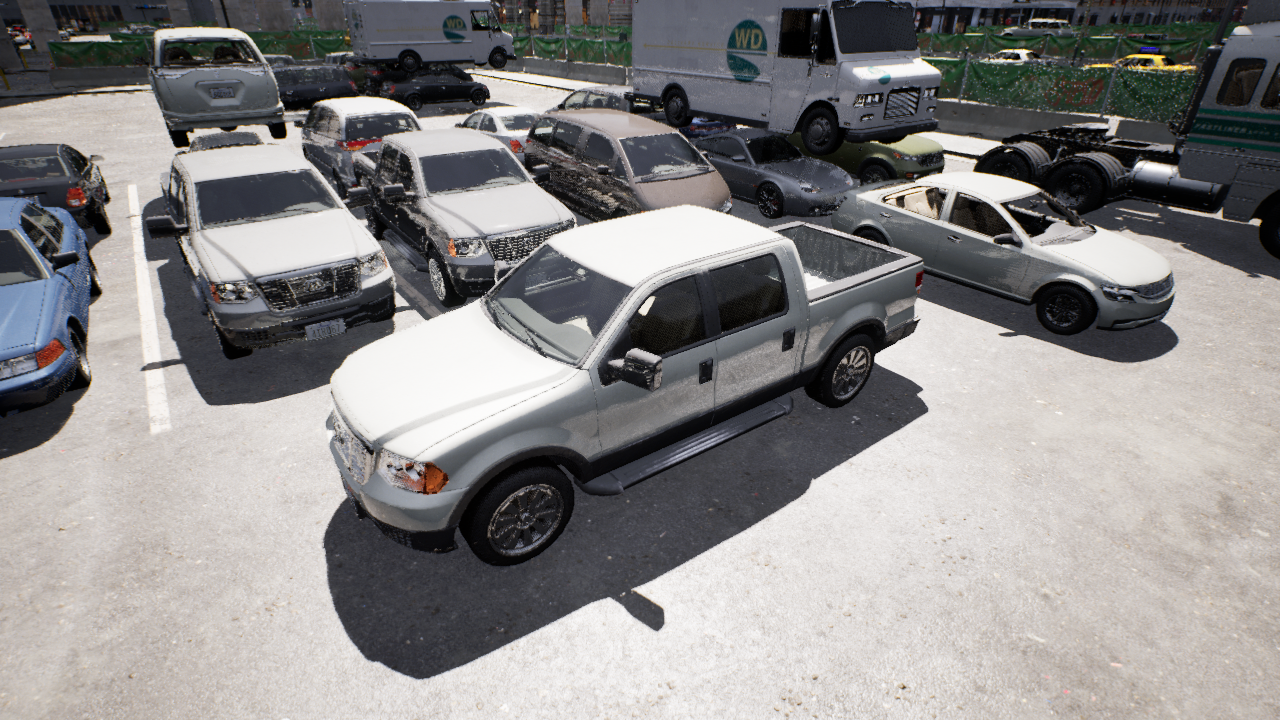
Venue: arterial
Lighting: clear day
Vehicle rig: pickup